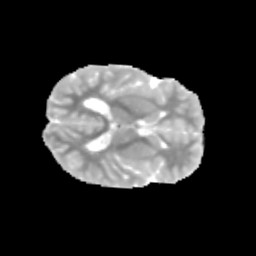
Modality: MD
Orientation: axial
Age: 10
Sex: male
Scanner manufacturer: siemens
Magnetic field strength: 3 T
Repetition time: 3.8 s
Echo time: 0.07 s